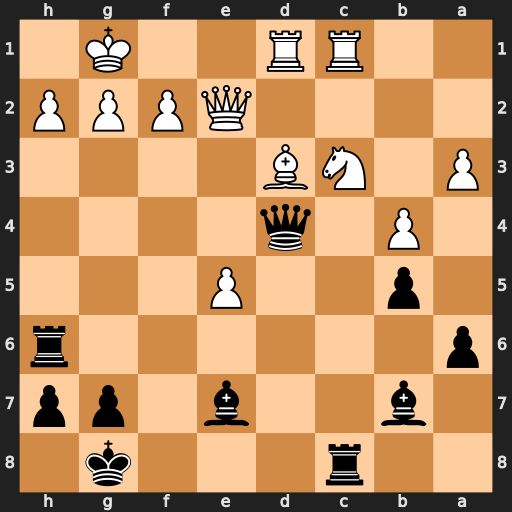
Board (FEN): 2r3k1/1b2b1pp/p6r/1p2P3/1P1q4/P1NB4/4QPPP/2RR2K1
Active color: b
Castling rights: -
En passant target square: -
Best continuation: Qh4 h3 Bxg2 Be4 Bxh3